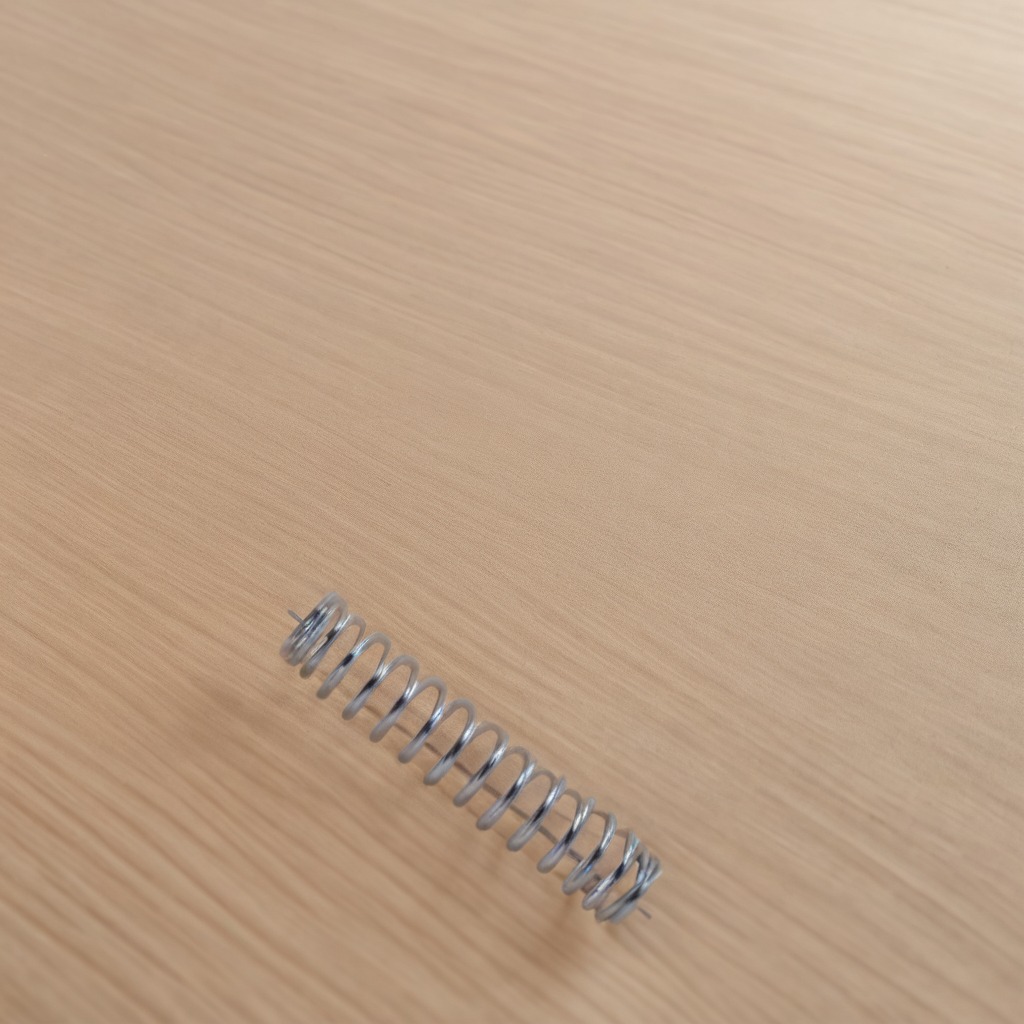
A coiled metal spring is lying on a wooden table in an outdoor workshop during daytime bright natural light soft shadows worn but beneath the cloth.